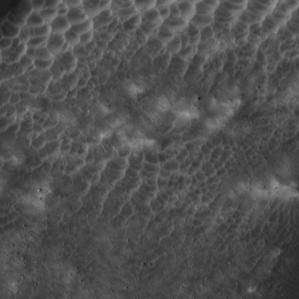
Label: non_frost